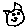
Label: cat